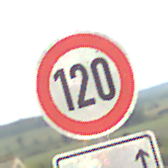
Verkehrszeichen: Geschwindigkeit120
Zusatzzeichen unten: LaengeEinerStrecke2
Umgebung: Outdoor, Beach
Tageszeit: MorningAfternoon
Wetter: PartlyCloudy
Licht: Natural
Jahreszeit: NotSpecified
Kontrast: HighContrast